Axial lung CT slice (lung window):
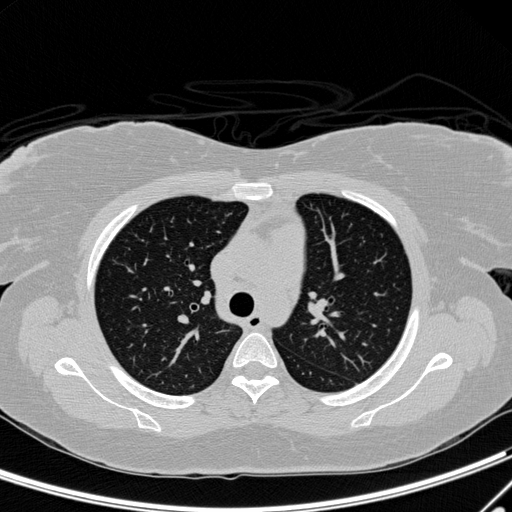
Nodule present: no